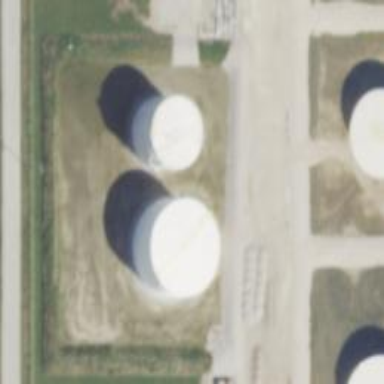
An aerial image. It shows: Storage tank that is man-made.